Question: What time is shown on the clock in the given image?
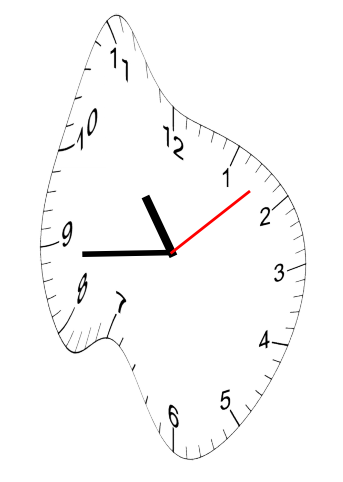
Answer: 10:44:08